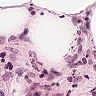
Metastatic tissue present: no